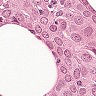
Metastatic tissue present: yes